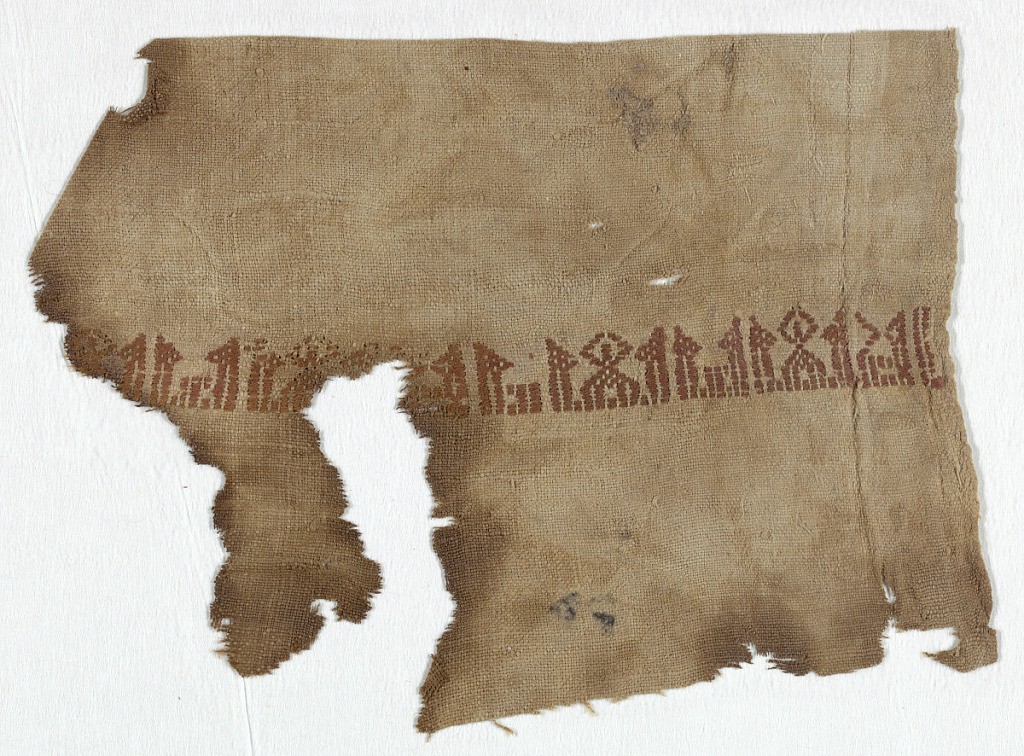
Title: Fragment
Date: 13th century
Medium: silk on linen Technique: counted running stitch on plain weave
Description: Fragment with an embroidered inscription in red that repeats the word "Vigorous."